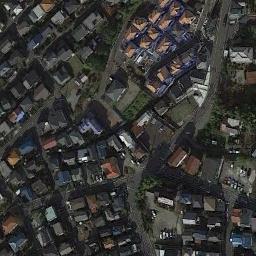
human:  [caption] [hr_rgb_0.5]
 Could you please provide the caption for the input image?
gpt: A dense residential area has lots of houses with different colors of roofs while some roads go through the residential area .

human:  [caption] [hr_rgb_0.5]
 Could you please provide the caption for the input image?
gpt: There are many roads and neatly arranged houses and trees and many vehicles in densely populated areas .

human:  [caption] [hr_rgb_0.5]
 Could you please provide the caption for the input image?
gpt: There is a straight road in the middle of the house .

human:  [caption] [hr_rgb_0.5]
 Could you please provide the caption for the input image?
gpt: The dense residential is next to the road and some trees .

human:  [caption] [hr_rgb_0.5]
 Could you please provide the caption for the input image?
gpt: There are buildings of different colors on a dense residential area .